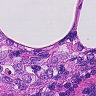
Metastatic tissue present: yes